Group 1:
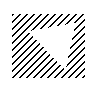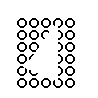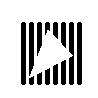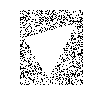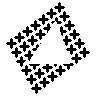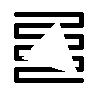
Group 2:
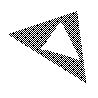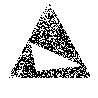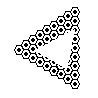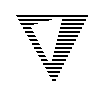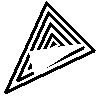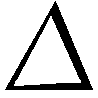
Rule separating the two groups: Background is a parallelogram vs. background is a triangle.
Concepts: imagined_entity, imagined_shape, number, shape_background, triangle
Author: Harry E. Foundalis